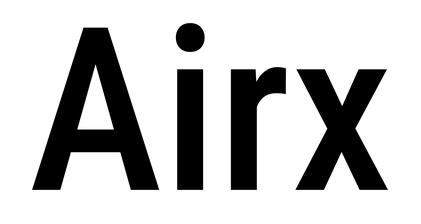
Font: Roboto_Condensed_Medium